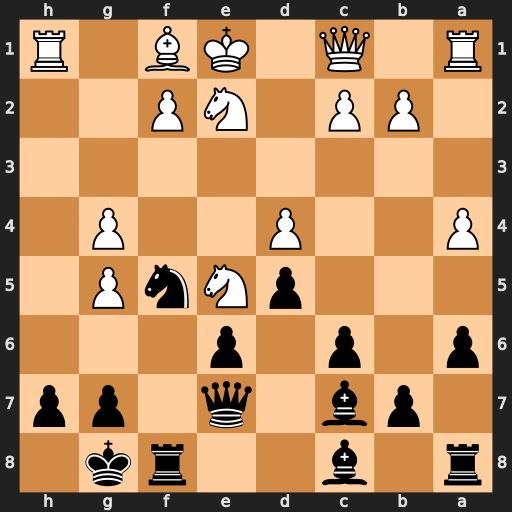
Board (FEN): r1b2rk1/1pb1q1pp/p1p1p3/3pNnP1/P2P2P1/8/1PP1NP2/R1Q1KB1R
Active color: b
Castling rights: KQ
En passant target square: -
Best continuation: Nxd4 Nxd4 Bxe5